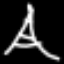
Label: The Eiffel Tower